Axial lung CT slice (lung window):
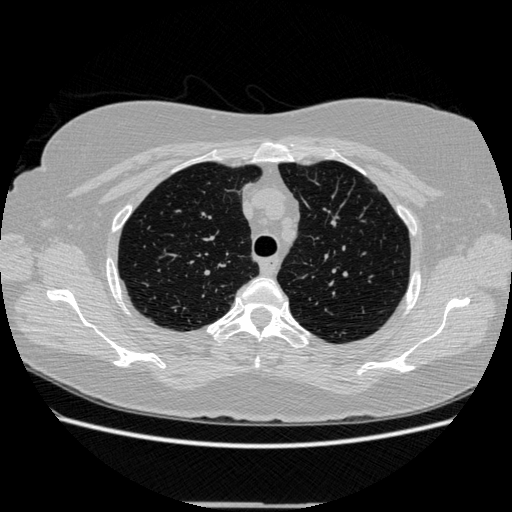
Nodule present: no